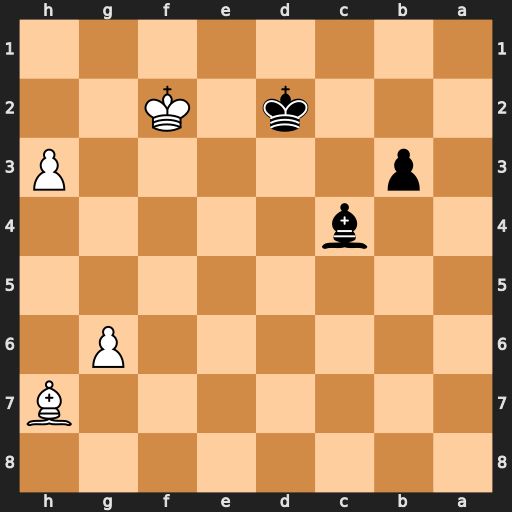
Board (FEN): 8/7B/6P1/8/2b5/1p5P/3k1K2/8
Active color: b
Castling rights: -
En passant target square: -
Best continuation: Bd3 Bg8 b2